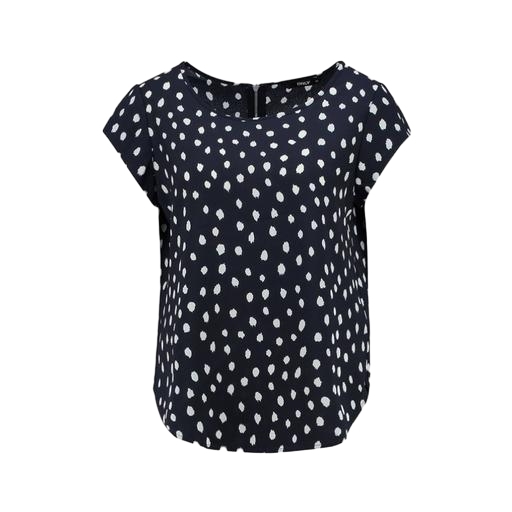
blue plus size printed t-shirt only macy, blue printed contrast t-shirt only macy, black petite printed top only macy, white background